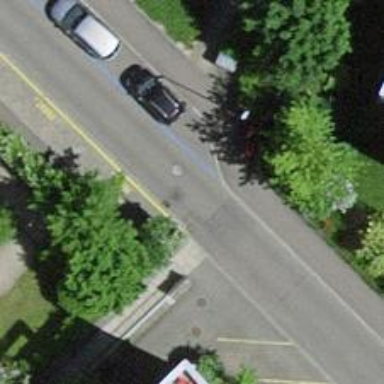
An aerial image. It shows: Set of steps on the road.